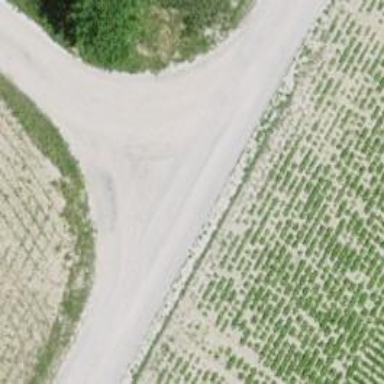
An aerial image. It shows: Unclassified road with fine gravel surface.